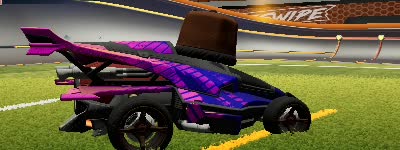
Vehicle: aftershock